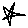
Label: star